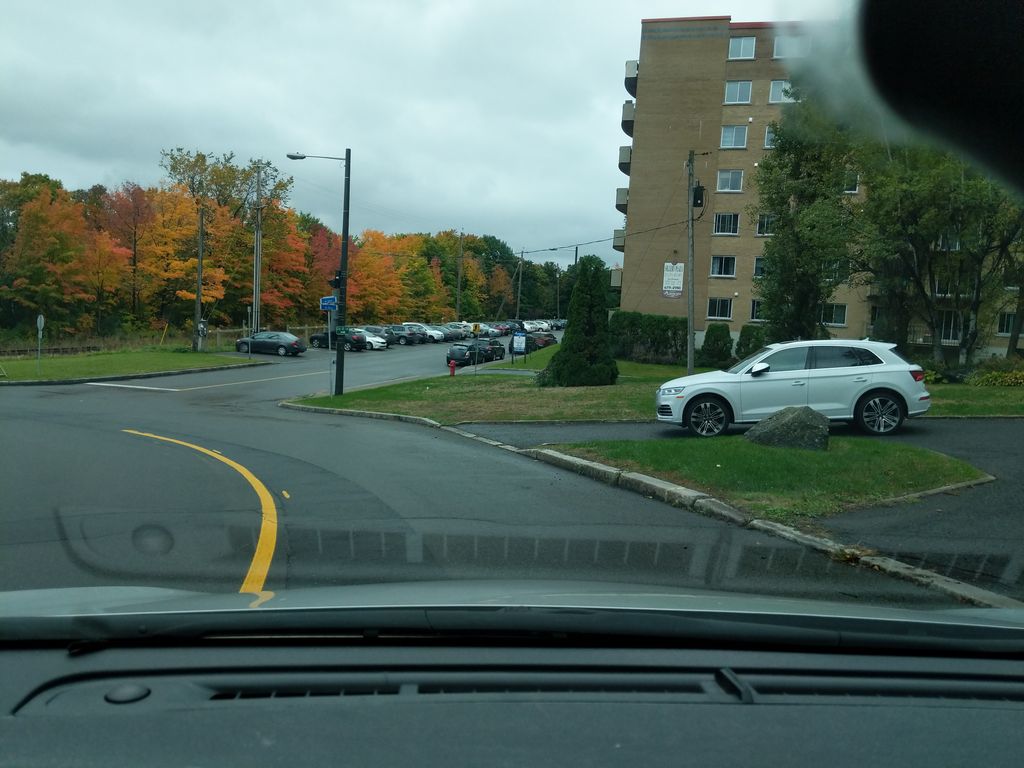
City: quebec_city